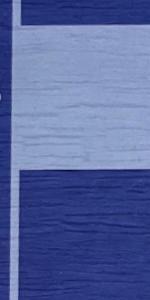
Label: Empty